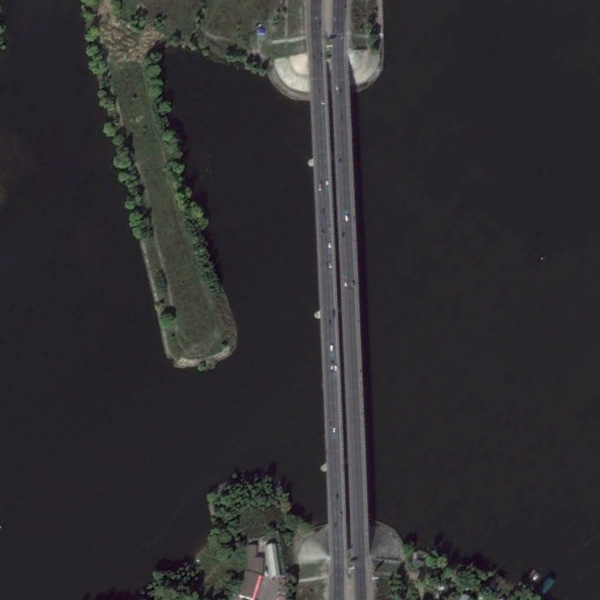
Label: Bridge